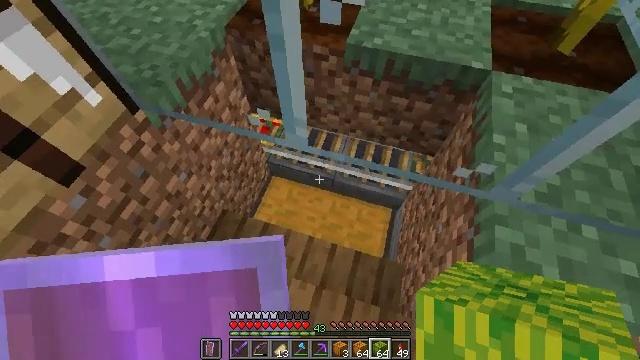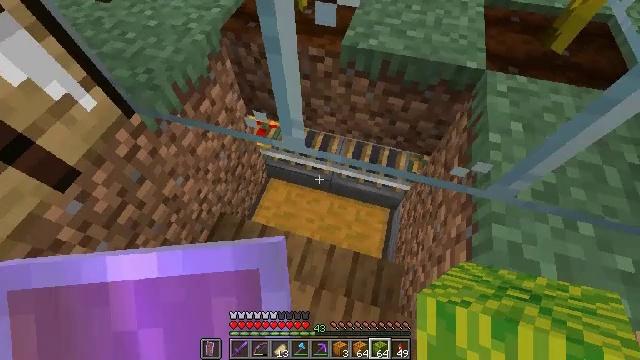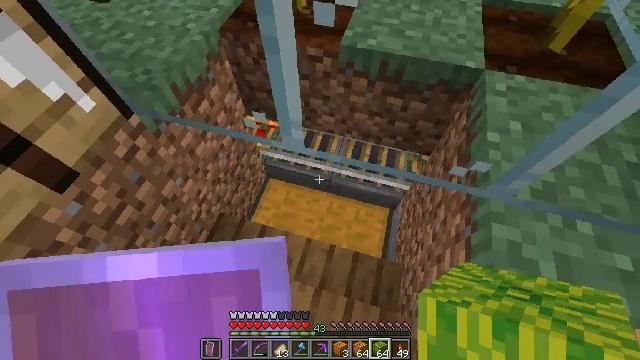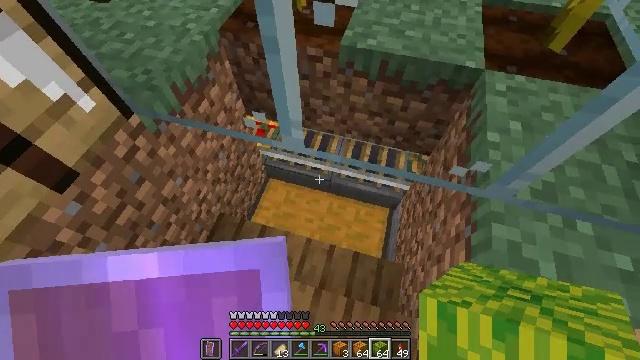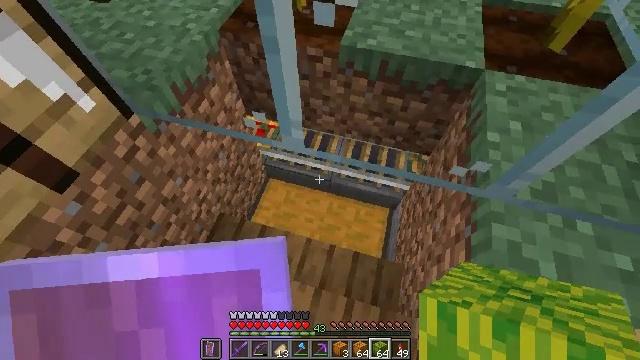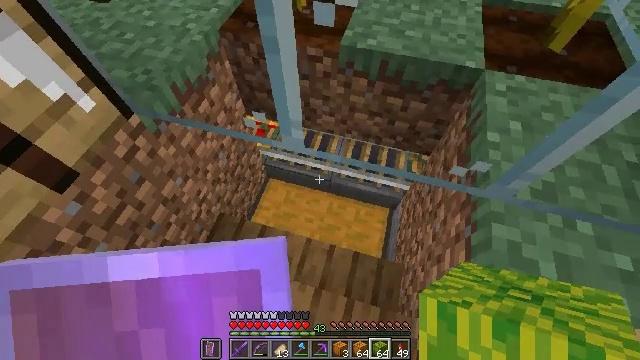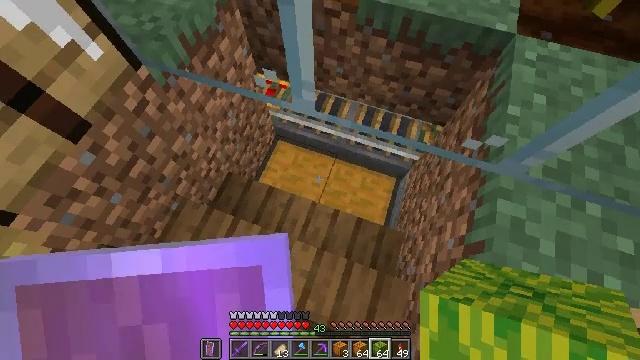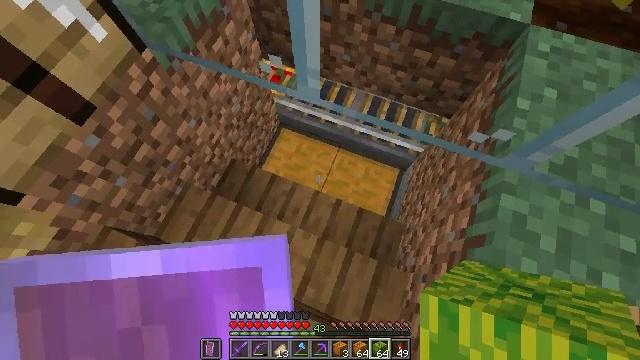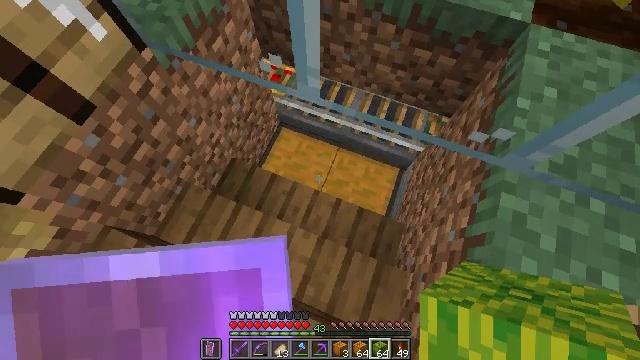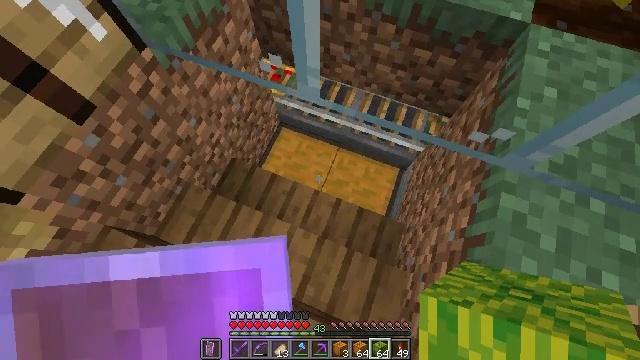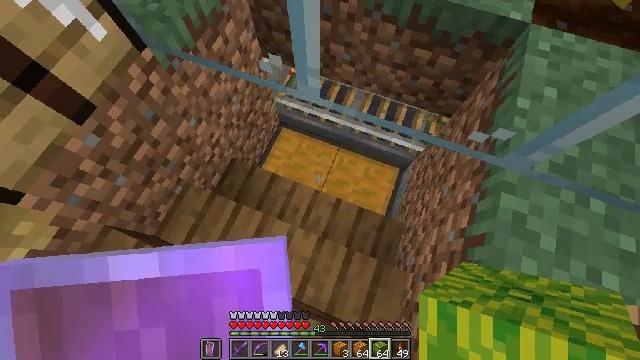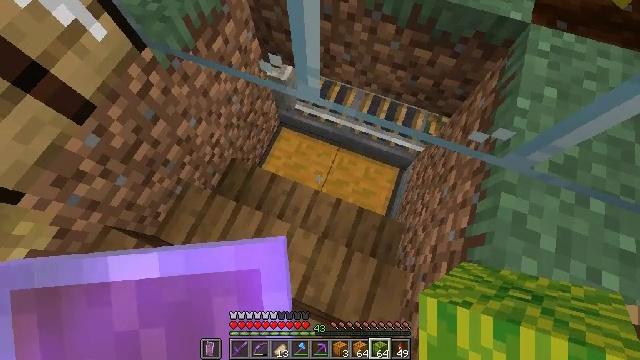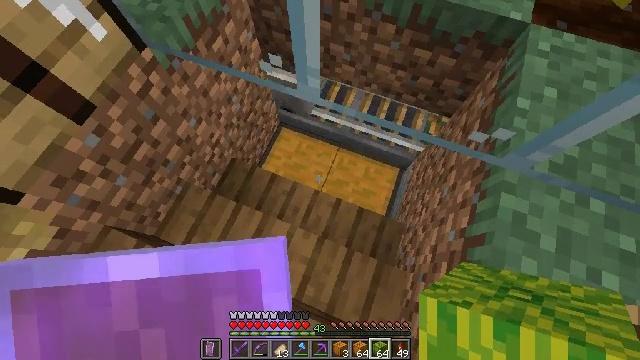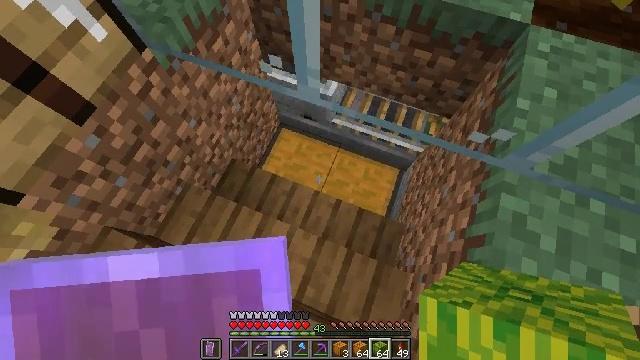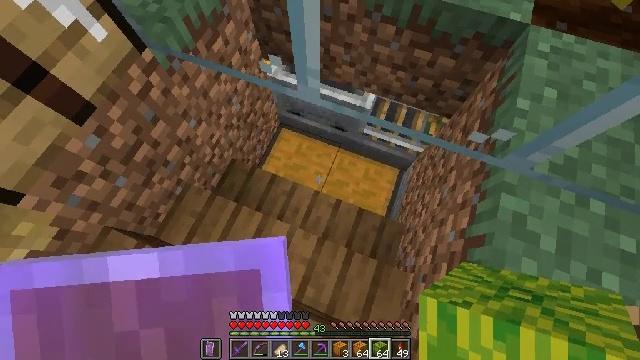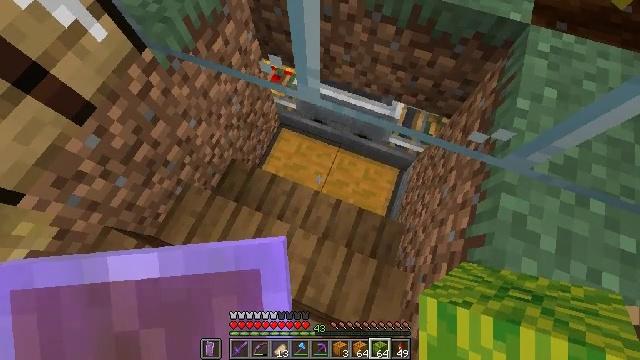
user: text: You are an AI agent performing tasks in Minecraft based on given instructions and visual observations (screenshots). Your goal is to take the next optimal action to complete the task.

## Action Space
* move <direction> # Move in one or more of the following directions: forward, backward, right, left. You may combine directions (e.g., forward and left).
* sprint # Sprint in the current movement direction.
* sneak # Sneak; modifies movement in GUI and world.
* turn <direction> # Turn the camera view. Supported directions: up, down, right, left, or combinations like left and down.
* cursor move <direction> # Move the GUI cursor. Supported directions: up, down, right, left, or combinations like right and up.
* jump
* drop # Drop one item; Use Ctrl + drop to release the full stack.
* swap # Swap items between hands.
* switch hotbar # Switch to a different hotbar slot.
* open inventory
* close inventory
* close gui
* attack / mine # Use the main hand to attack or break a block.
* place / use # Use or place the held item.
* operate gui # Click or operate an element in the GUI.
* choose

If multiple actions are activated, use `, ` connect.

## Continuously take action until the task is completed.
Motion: motion action
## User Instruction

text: Make a melon using melon slices.
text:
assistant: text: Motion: turn right
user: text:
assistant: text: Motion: no_op
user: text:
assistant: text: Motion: no_op
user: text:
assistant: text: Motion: no_op
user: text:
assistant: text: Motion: no_op
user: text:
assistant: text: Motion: turn left and down
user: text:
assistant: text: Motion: turn left and down
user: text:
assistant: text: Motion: no_op
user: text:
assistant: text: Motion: no_op
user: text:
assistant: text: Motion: no_op
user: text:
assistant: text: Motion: no_op
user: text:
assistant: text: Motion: no_op
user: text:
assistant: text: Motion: no_op
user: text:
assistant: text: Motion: no_op
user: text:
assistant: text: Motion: use / place
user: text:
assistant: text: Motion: use / place
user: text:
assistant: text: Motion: use / place
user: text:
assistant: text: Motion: no_op
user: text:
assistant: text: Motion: no_op
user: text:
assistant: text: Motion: no_op
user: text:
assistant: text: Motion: no_op
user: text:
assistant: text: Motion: no_op
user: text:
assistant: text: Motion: no_op
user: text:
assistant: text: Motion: no_op
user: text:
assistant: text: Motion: no_op
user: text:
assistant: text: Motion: turn left
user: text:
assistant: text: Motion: no_op
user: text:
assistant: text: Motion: no_op
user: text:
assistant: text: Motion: no_op
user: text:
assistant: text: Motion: no_op